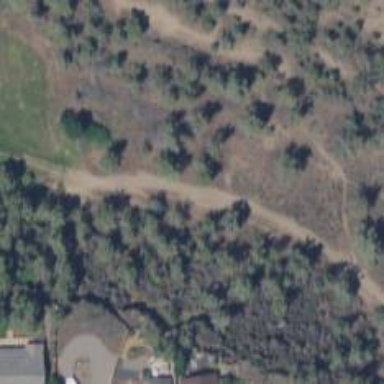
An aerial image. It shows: Path.